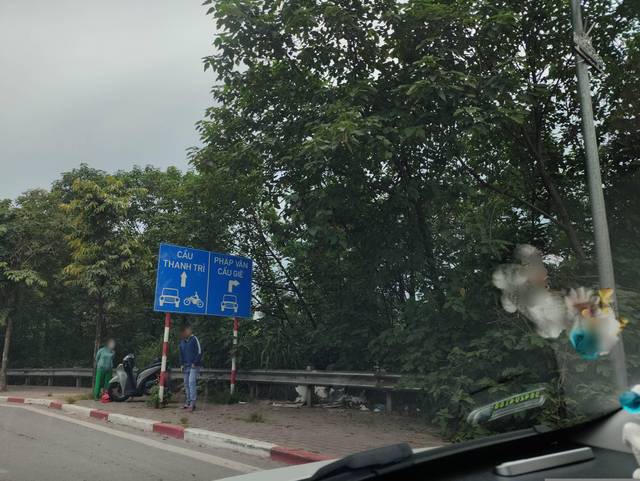
Region: Vietnam
Coordinates: 20.965, 105.847